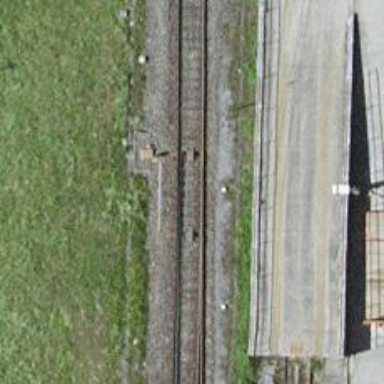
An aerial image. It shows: Railway switch.